Question: I have a DLL project in Visual Studio 2015 with properties:

However on the left hand side, I see "Librarian" rather than "Linker" options. Also on build I get undefined symbols for all referenced libraries (the project references a few projects in the solutions which build as static lib).
To note:
- - -
This could be a VS2015 bug?
Note perhaps similar question for previous version of Visual Studio
<URL>
(however the question doesn't specify that it's a DLL project)
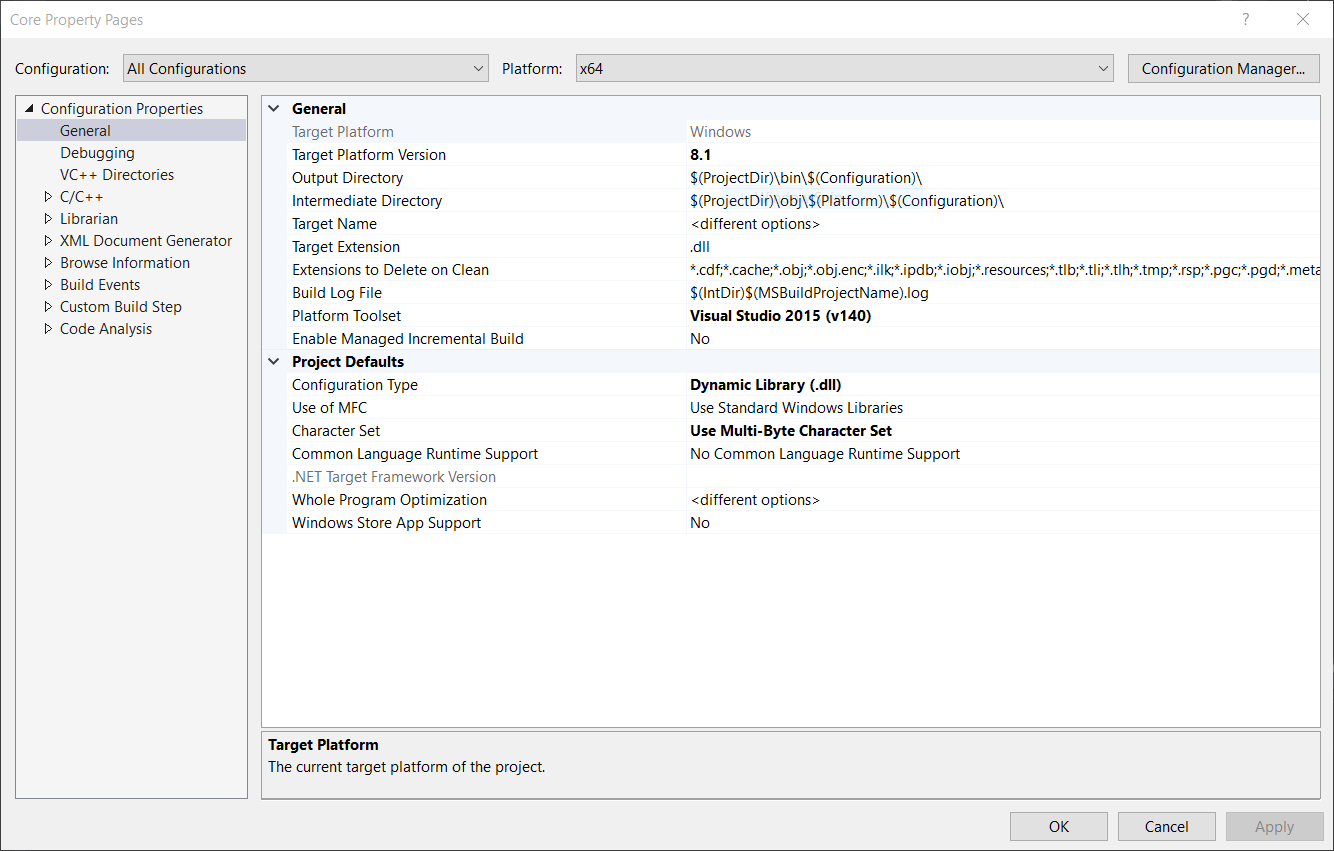
Answer: The problem is that the DLL project had a property sheet which sets the project as a static library, and had a libraries section.
It seems setting your project settings to DLL cannot override this kind of property sheet.